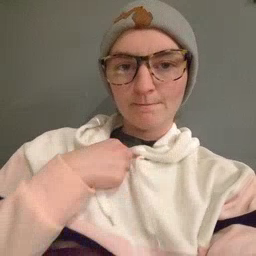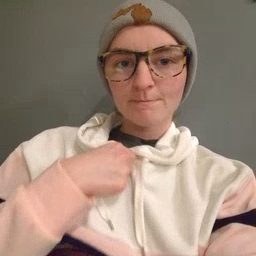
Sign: zipper